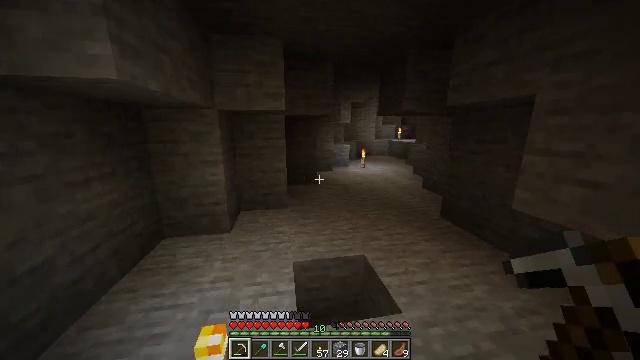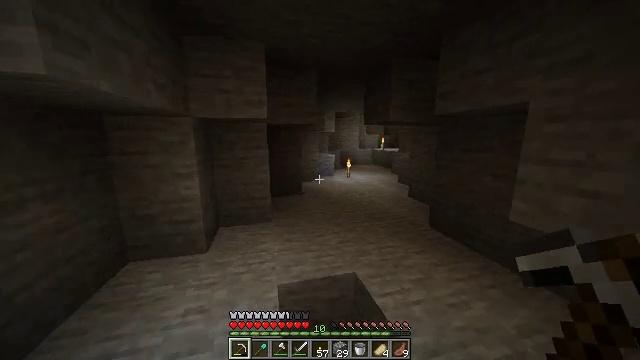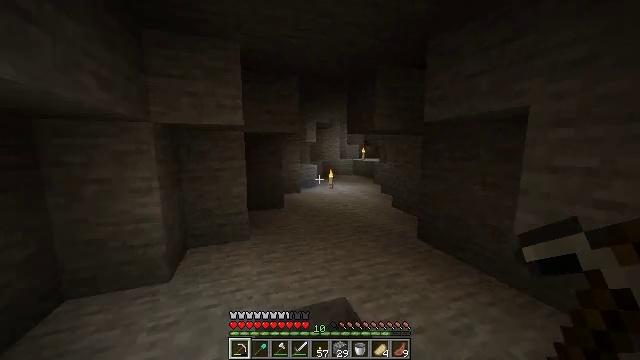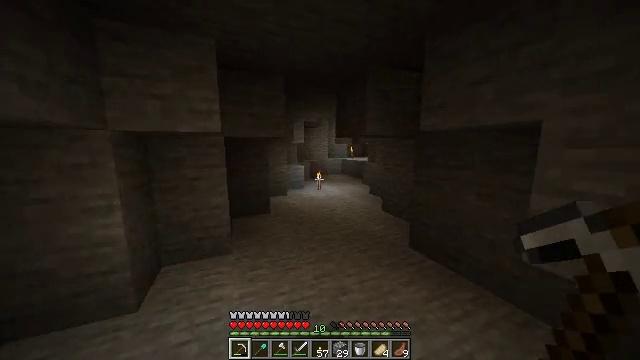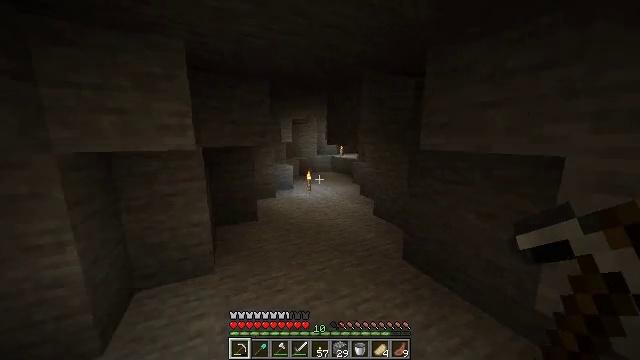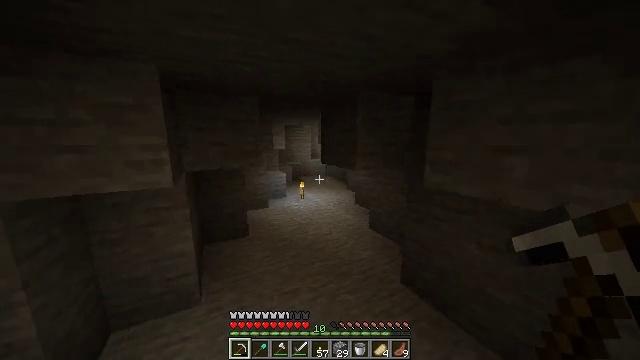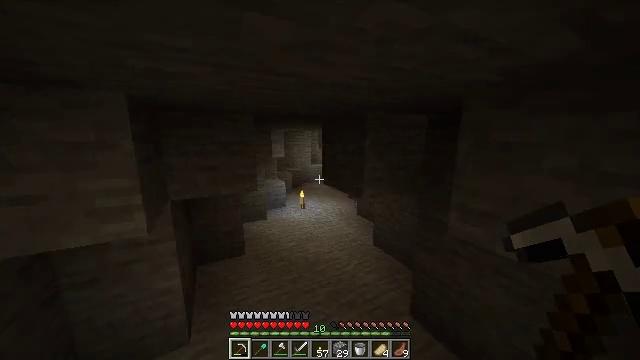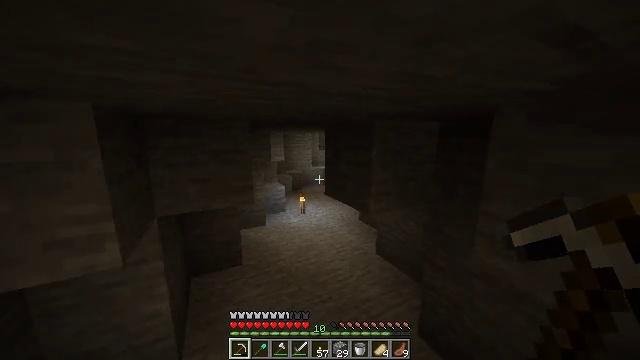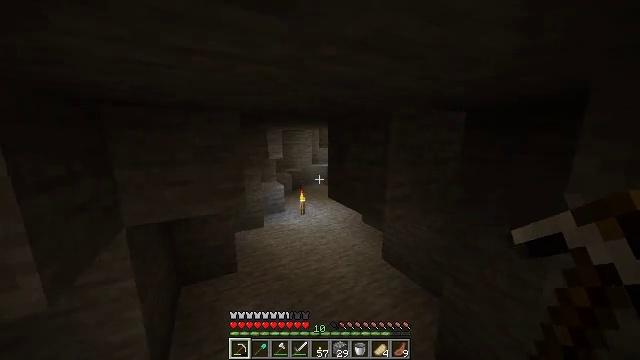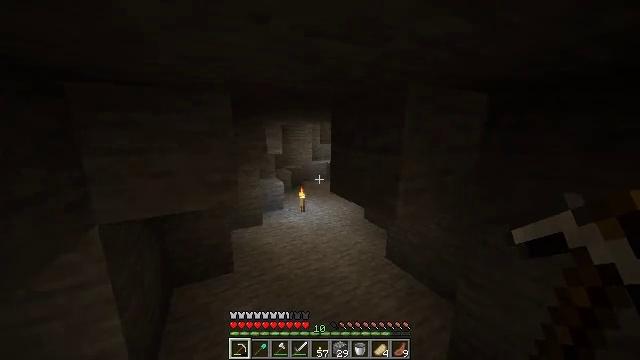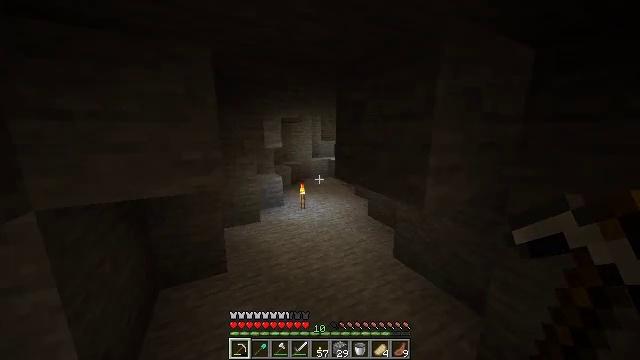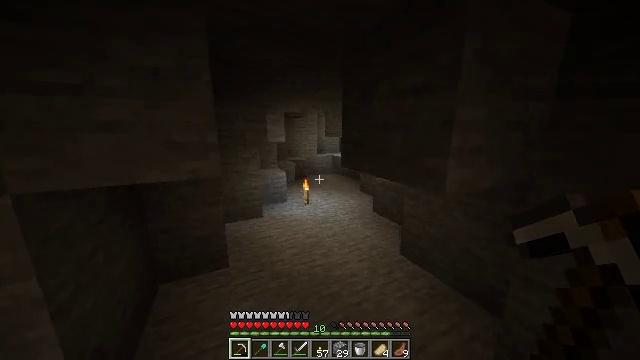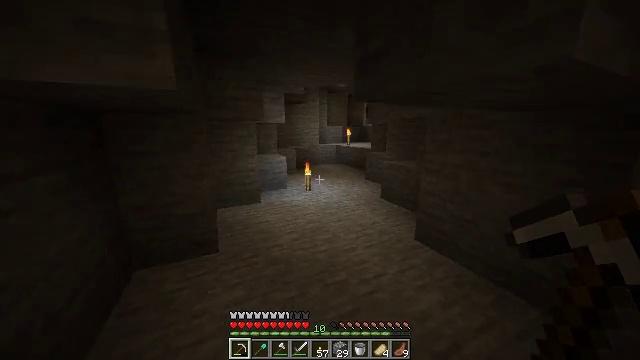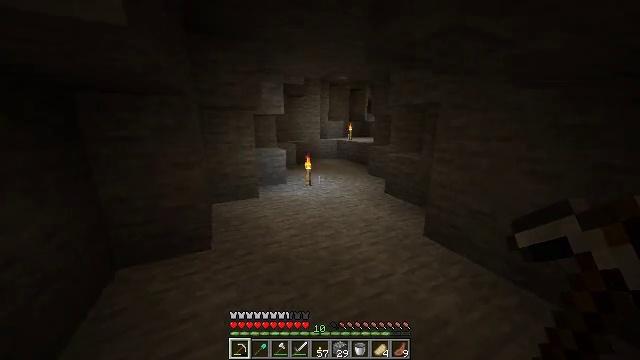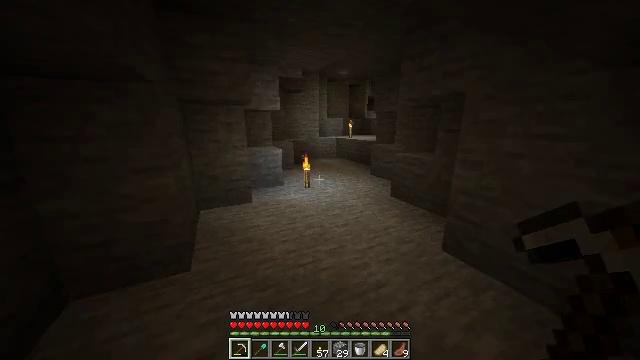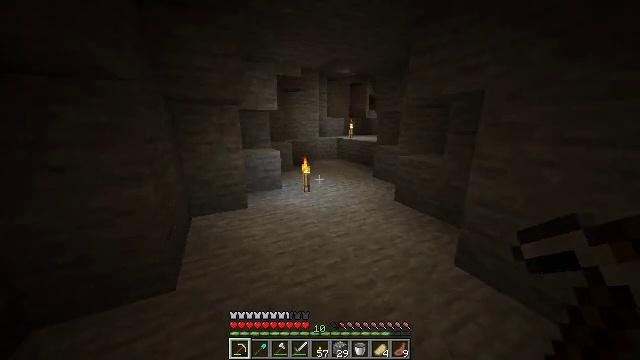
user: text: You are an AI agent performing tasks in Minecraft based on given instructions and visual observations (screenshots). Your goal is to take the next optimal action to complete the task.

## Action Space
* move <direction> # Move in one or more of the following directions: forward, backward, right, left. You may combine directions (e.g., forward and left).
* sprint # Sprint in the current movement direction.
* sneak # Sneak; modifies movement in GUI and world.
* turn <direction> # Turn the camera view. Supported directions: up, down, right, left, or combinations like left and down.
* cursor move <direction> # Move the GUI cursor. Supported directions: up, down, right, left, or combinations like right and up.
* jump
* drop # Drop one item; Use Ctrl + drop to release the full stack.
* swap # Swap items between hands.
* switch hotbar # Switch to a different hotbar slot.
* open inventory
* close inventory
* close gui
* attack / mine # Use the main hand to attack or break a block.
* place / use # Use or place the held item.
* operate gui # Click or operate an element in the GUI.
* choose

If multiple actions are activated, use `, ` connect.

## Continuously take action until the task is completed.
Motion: motion action
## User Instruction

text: Mine the gold ore underground.
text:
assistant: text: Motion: move forward, sprint, turn right and up
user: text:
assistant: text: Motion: move forward, sprint, turn right and up
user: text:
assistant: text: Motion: move forward, sprint, turn right, jump
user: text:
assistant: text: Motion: move forward, sprint, turn right and down, jump
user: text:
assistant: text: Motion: move forward, sprint, turn right, jump
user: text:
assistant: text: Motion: move forward, sprint, jump
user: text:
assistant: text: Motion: move forward, sprint
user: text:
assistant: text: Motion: move forward, sprint
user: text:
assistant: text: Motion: move forward, sprint
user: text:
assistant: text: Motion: move forward, sprint
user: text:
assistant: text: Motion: move forward, sprint, turn left
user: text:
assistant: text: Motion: move forward, sprint
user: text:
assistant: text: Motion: move forward, sprint
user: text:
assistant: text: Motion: move forward, sprint
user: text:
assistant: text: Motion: move forward, sprint
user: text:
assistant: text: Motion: move forward, sprint, turn right
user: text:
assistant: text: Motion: move forward, sprint
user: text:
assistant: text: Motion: move forward, sprint
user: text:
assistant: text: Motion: move forward, sprint
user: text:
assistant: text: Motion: move forward, sprint
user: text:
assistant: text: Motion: move forward, sprint
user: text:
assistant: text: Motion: move forward, sprint
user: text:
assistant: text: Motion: move forward, sprint
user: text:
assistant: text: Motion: move forward, sprint
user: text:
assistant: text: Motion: move forward, sprint
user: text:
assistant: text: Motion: move forward, sprint
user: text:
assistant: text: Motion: move forward, sprint, turn right
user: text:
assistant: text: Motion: move forward, sprint, turn right and up
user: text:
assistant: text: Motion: move forward, sprint, turn right and down
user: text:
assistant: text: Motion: move forward and move left, sprint, turn right and down